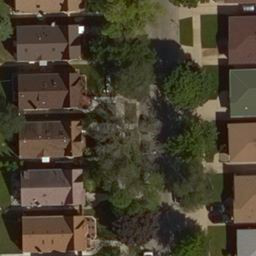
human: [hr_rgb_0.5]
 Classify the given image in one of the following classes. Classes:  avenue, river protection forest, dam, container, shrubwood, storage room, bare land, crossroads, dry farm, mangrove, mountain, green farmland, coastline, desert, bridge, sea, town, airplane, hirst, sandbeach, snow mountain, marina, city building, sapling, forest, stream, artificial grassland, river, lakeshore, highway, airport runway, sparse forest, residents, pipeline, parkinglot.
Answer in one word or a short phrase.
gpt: residents